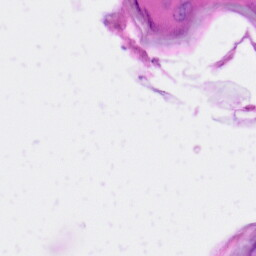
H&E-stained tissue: Skin